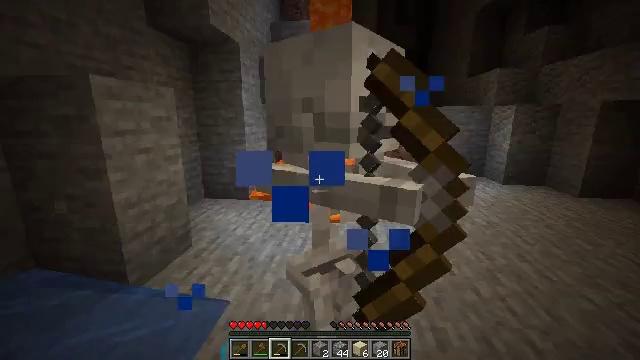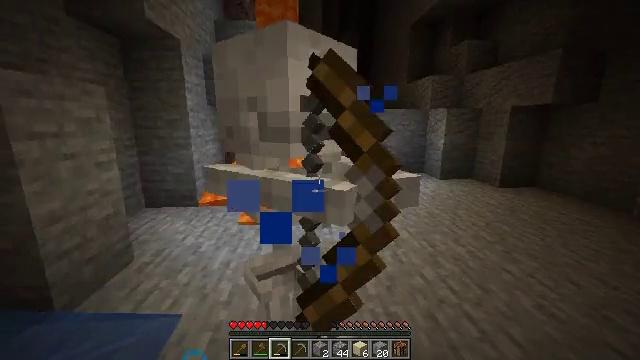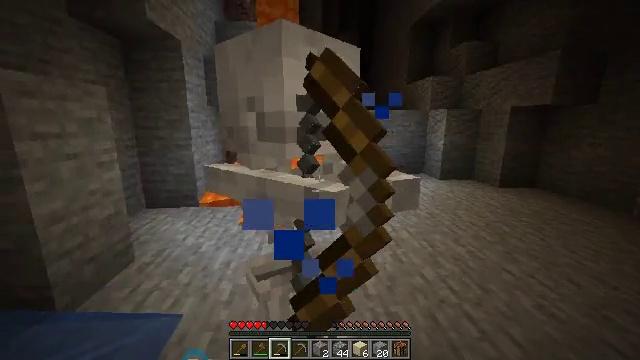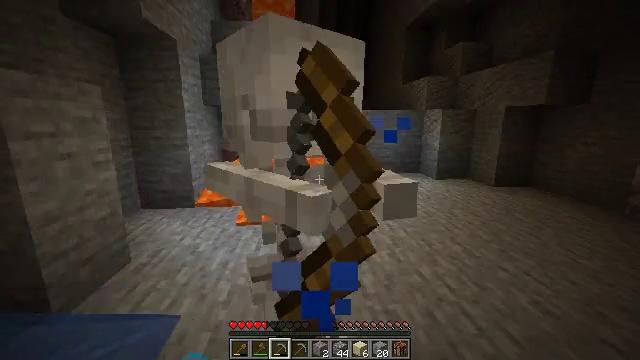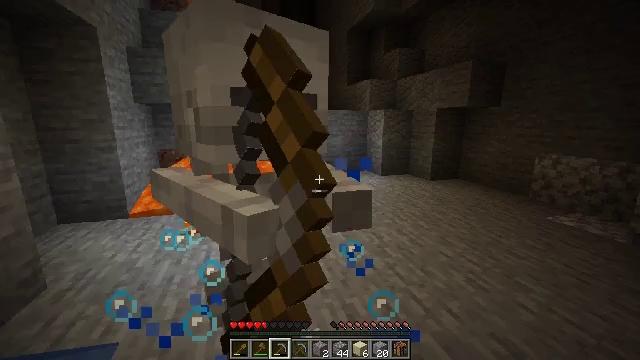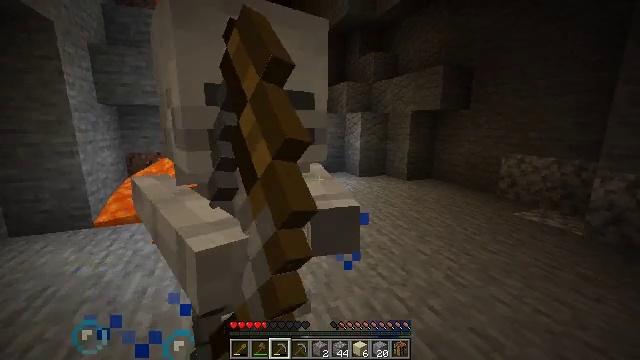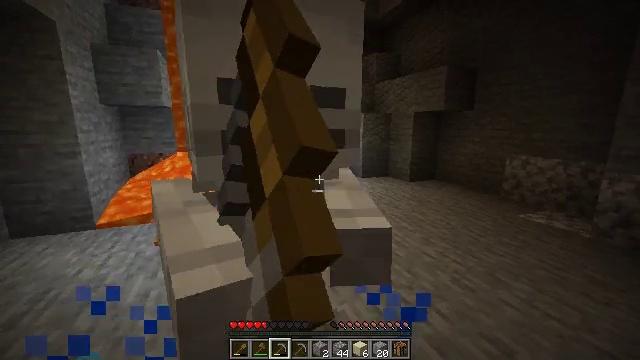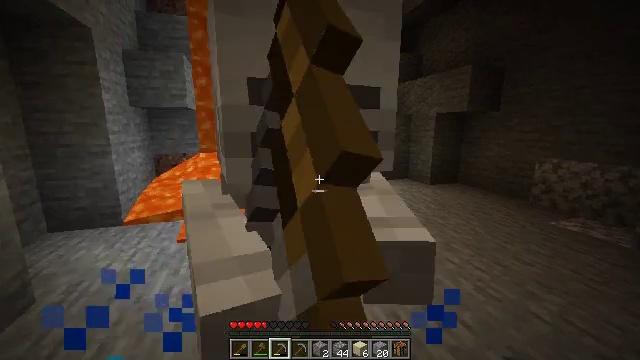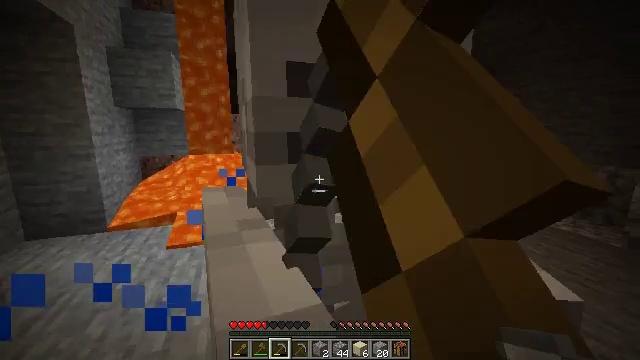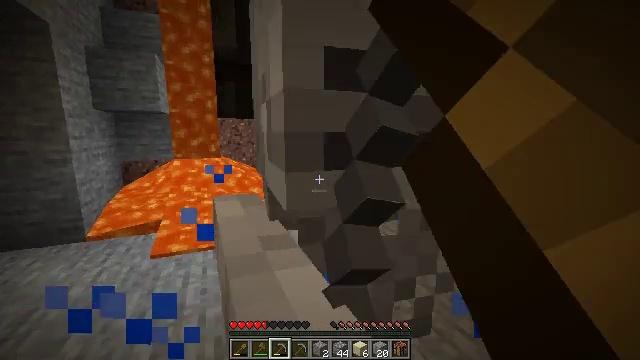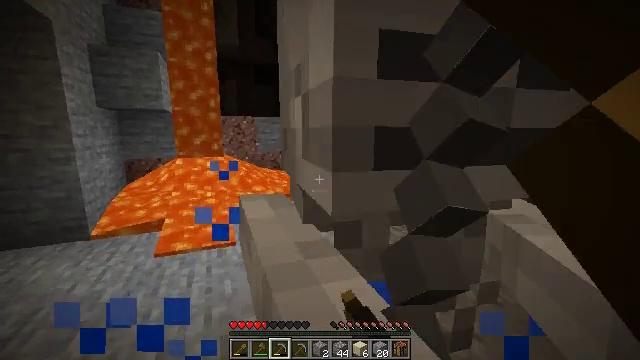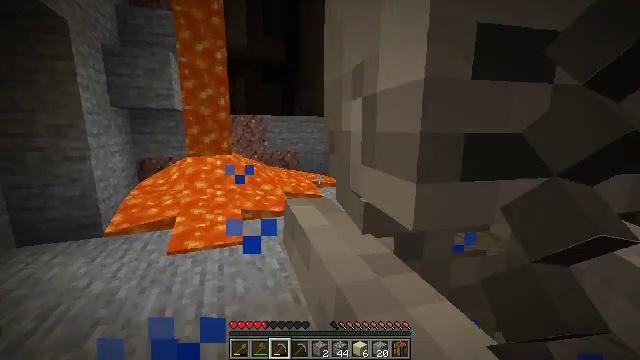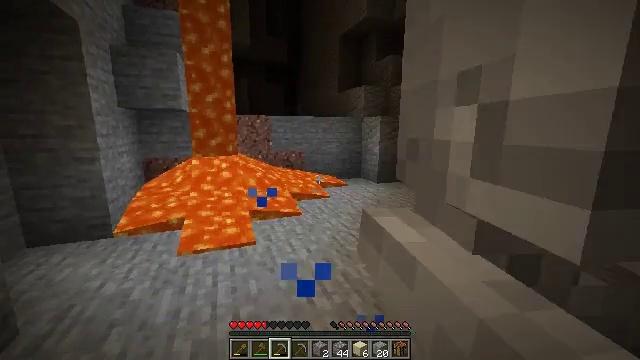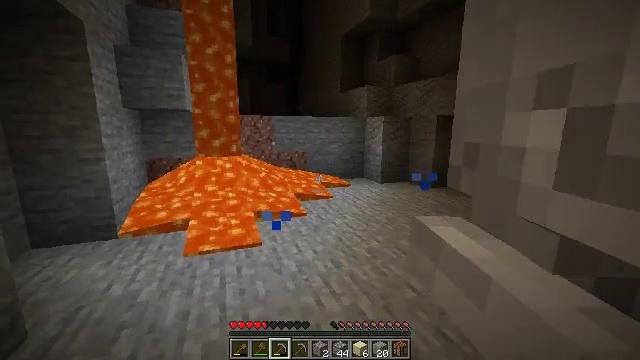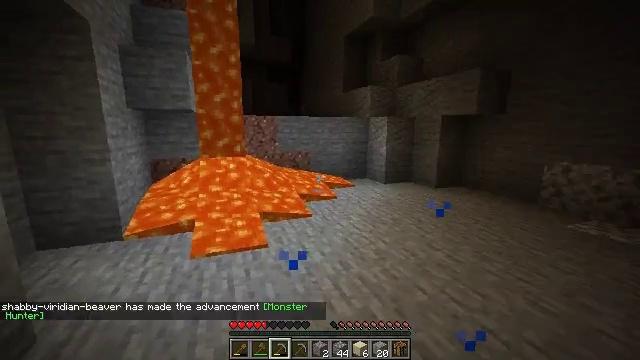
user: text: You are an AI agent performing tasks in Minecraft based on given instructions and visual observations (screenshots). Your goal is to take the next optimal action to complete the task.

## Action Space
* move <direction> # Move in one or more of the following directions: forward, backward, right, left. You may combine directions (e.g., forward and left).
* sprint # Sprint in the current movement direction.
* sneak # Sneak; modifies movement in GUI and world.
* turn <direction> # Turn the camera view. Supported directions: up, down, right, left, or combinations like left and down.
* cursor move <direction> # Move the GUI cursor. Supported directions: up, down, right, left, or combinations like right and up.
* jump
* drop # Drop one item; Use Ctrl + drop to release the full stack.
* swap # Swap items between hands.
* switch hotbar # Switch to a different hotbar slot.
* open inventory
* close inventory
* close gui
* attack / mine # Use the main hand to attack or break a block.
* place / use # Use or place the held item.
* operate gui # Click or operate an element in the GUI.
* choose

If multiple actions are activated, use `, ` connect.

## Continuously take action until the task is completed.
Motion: motion action
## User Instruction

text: Fight a skeleton.
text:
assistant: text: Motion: turn right, attack / mine
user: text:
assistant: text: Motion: move forward and move left, attack / mine
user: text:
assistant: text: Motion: move forward and move left, attack / mine
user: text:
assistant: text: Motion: move forward and move left, turn right, attack / mine
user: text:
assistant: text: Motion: move forward and move left, turn right, attack / mine
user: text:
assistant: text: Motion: move forward and move left, attack / mine
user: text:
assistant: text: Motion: move forward and move left, turn left, attack / mine
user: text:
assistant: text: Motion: move forward and move left, turn right
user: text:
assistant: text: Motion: move forward and move left, turn right, attack / mine
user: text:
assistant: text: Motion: move forward and move left, attack / mine
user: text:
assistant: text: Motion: move forward and move left, turn left, attack / mine
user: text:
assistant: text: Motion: move forward and move left, attack / mine
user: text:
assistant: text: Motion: move forward and move left, attack / mine
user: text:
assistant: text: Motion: move forward and move left, attack / mine
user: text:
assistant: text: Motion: no_op